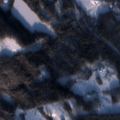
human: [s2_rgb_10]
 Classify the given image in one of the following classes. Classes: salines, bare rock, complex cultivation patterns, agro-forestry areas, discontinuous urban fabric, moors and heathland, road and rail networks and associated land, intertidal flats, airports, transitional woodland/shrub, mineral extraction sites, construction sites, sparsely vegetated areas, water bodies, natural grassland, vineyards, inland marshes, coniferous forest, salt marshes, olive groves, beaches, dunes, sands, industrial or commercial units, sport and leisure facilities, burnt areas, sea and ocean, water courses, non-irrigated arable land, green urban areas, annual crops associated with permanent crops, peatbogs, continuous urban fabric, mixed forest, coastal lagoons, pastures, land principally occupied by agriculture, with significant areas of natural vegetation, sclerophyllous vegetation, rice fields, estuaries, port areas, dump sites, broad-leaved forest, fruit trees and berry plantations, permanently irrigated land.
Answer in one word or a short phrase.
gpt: coniferous forest, mixed forest